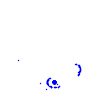
Particle: electron